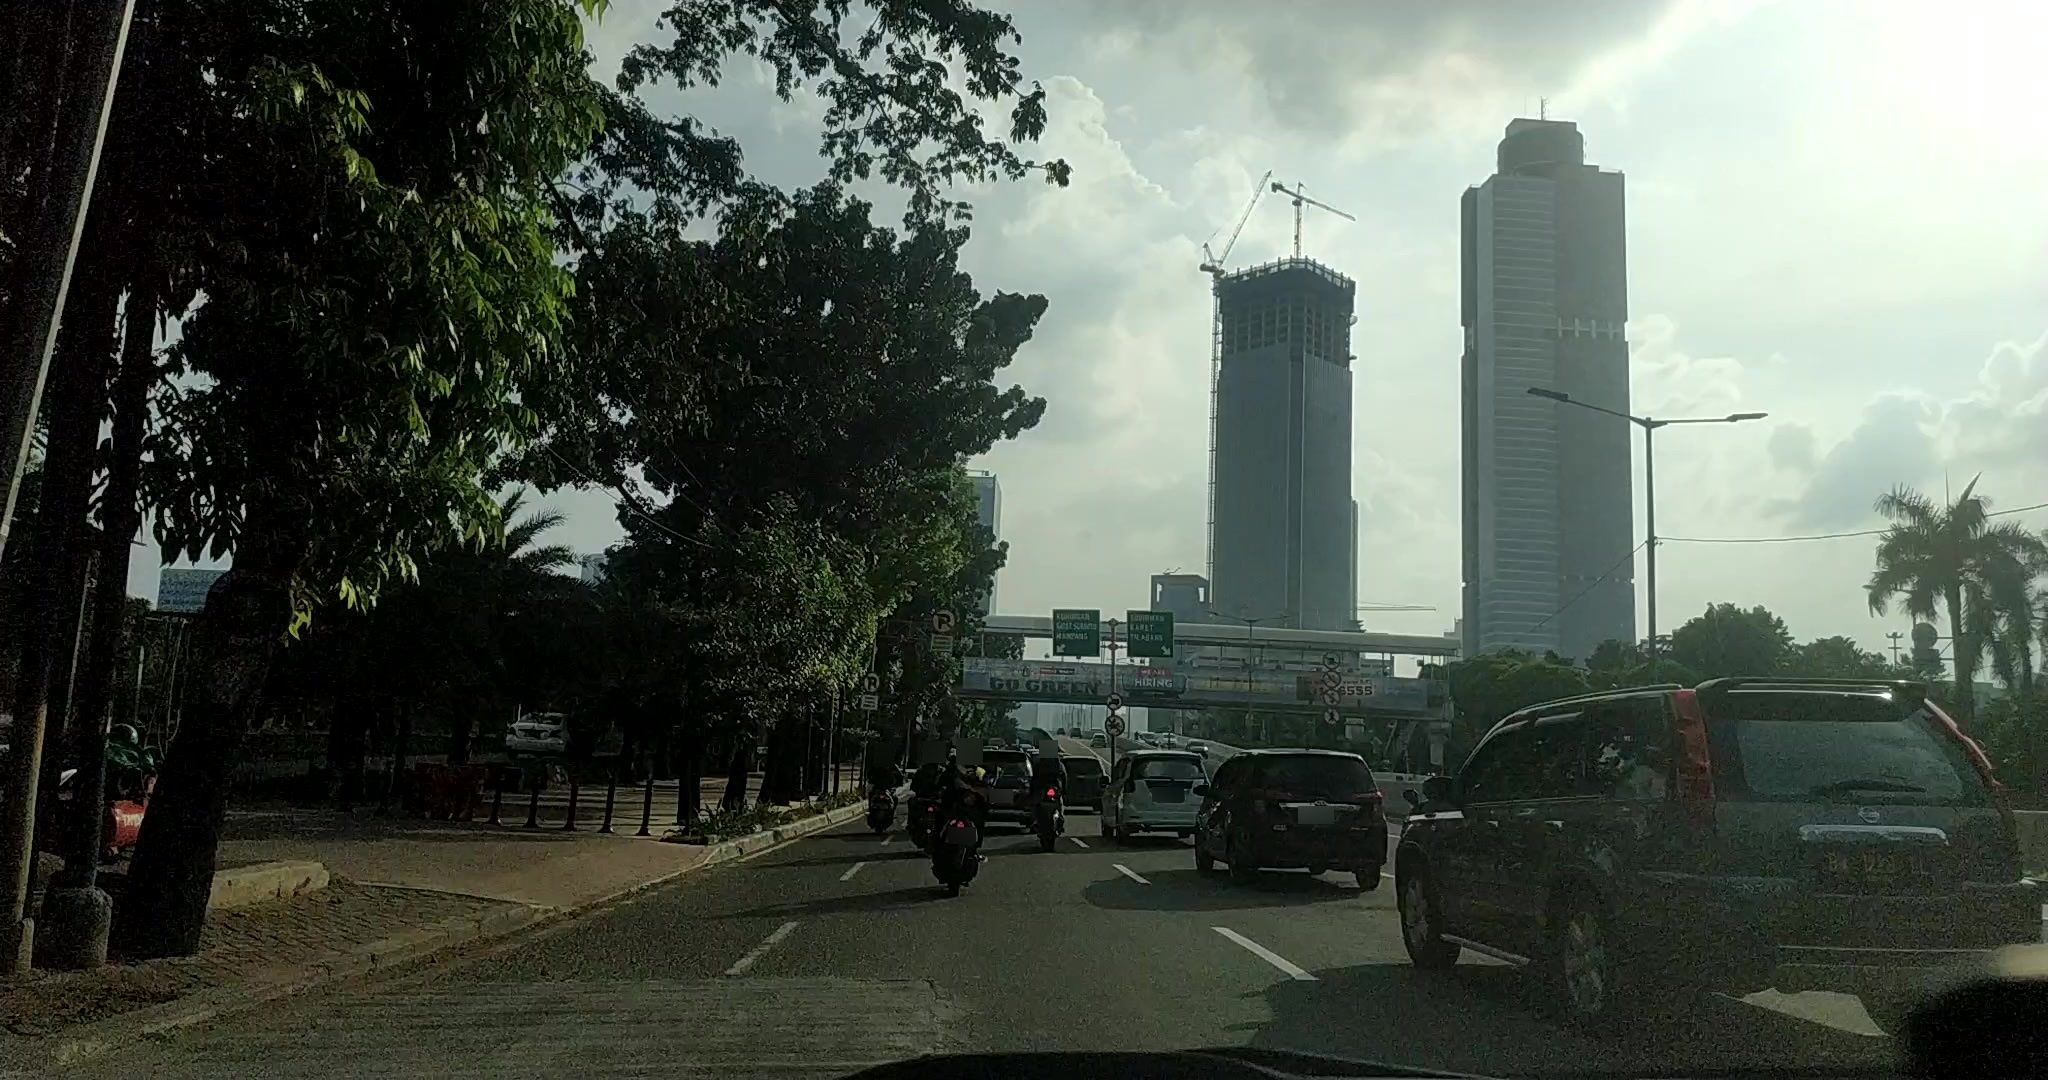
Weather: cloudy
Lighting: day
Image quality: good
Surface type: driving surface
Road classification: primary
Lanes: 4
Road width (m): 8
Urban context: urban centre
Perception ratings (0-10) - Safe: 4.36, Lively: 7.86, Beautiful: 2.37, Boring: 3.69, Depressing: 6.17, Wealthy: 7.88